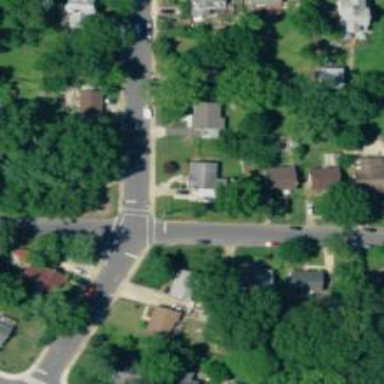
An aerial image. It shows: Road with stop sign.